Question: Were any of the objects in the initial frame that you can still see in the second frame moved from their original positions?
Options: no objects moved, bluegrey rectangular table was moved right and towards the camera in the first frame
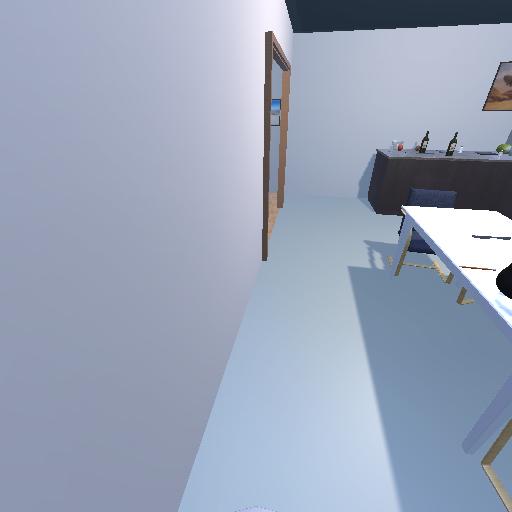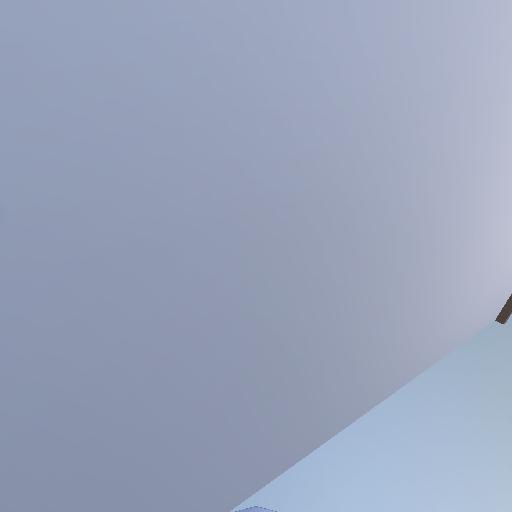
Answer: no objects moved